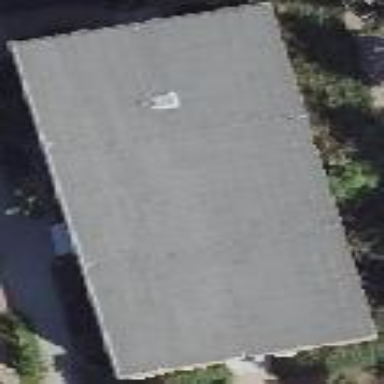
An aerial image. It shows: Flat-roofed school building.